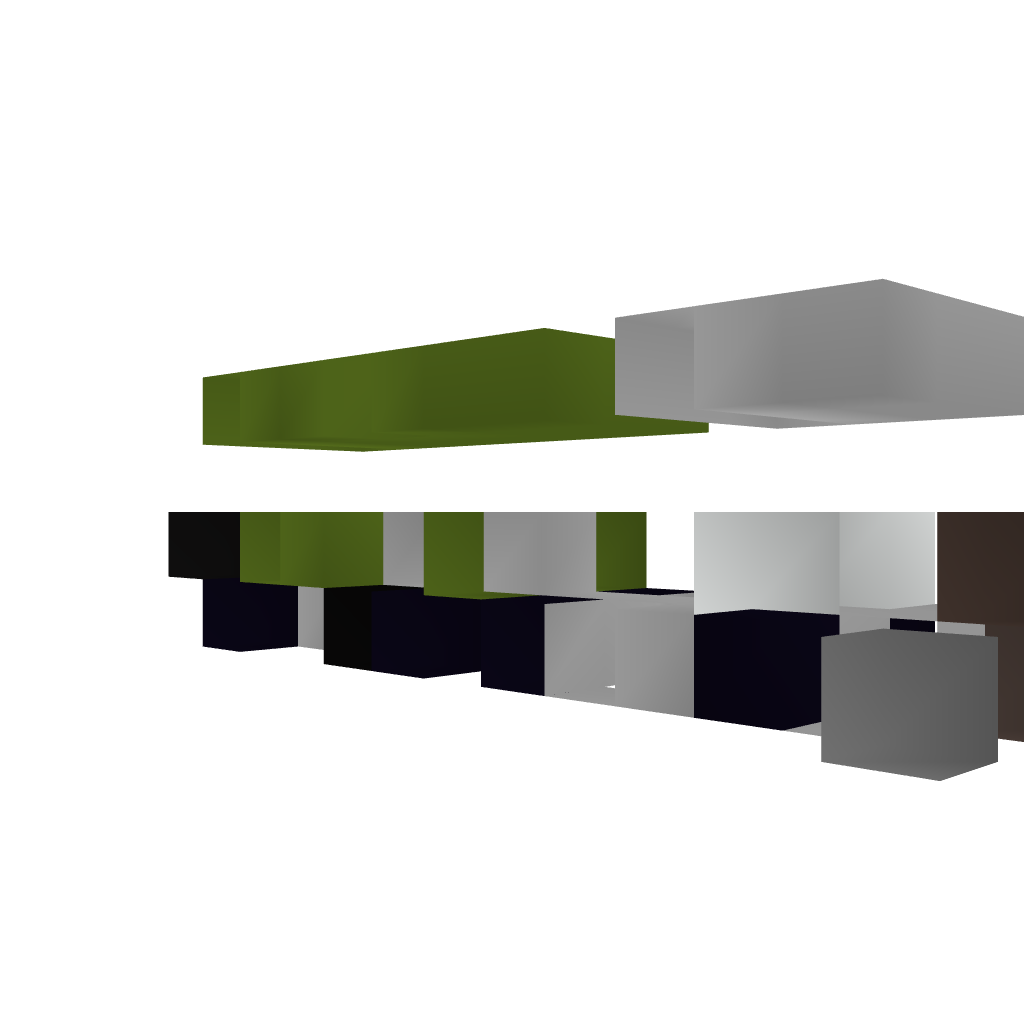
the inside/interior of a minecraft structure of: Cargo Truck